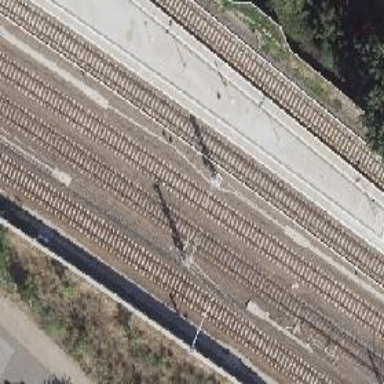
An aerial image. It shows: Railway signal.